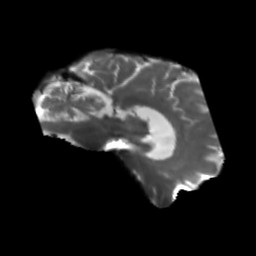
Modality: T2w
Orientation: sagittal
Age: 70
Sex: male
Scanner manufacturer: siemens
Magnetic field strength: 3 T
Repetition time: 5.25 s
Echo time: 0.08 s